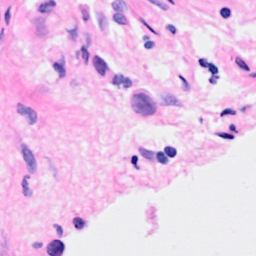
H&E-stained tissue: Breast